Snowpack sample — Loveland Pass, Silver Plume, Colorado, USA (2/11/26, 12:00 PM MST)
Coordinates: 39.663, -105.886
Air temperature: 35 °F
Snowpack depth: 82 cm
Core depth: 30 cm
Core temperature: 23 °F
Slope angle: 13°, slope face: 12°
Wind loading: high
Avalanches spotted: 1
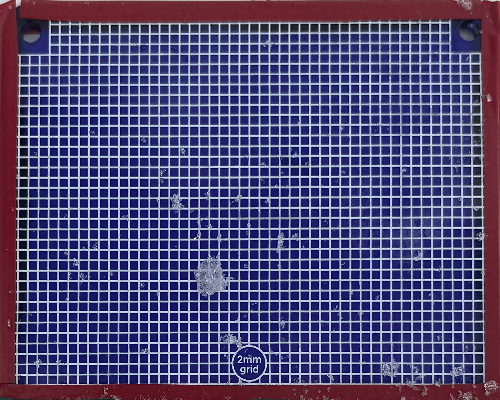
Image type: profile
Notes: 1 small avalanche spotted on the north side of the bowl, lots of wind loading